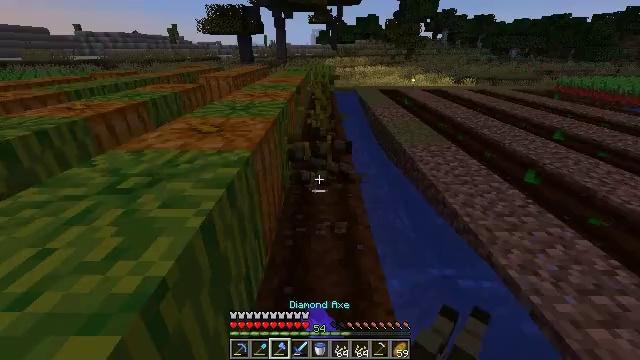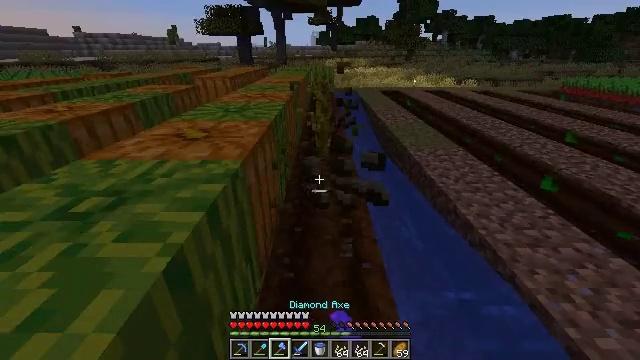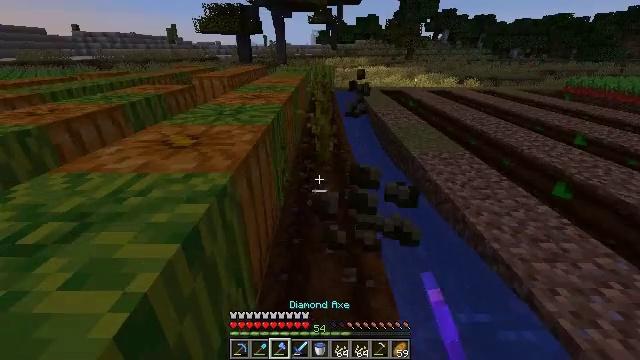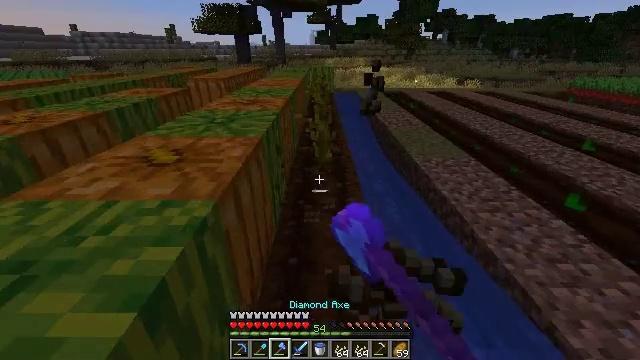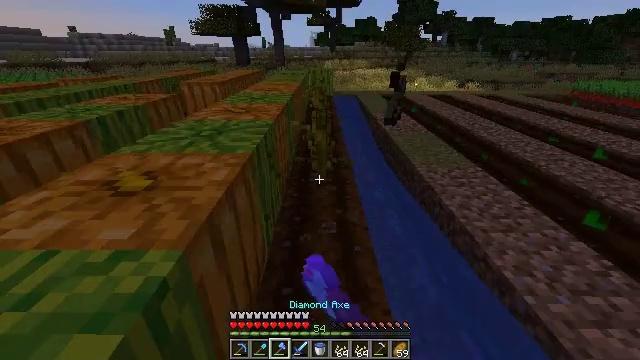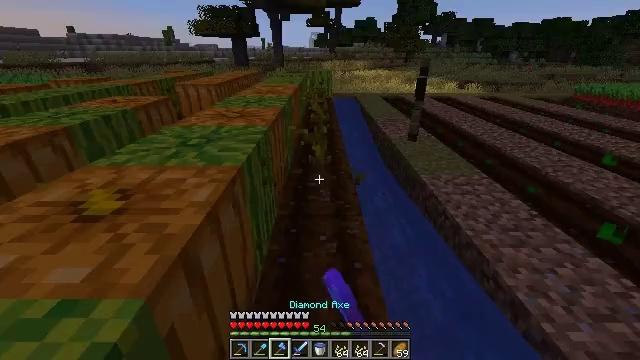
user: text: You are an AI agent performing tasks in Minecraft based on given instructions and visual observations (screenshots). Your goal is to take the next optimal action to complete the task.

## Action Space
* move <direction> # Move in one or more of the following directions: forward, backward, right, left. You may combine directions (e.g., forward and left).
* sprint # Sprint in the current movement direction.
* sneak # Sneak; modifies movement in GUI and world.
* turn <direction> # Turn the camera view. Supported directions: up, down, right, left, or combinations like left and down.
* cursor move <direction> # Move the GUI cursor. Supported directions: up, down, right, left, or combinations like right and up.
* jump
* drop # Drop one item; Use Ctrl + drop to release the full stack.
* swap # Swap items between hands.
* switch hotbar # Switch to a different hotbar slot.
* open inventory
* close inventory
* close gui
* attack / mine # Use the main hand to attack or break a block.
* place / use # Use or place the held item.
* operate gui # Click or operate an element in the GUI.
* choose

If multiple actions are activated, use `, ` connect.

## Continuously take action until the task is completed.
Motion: motion action
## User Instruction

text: Mine the attached melon stem.
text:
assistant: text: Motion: move forward, attack / mine
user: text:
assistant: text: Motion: move forward, attack / mine
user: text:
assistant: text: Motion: move forward, attack / mine
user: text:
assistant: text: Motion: move forward, attack / mine
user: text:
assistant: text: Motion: move forward, attack / mine
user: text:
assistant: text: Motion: attack / mine